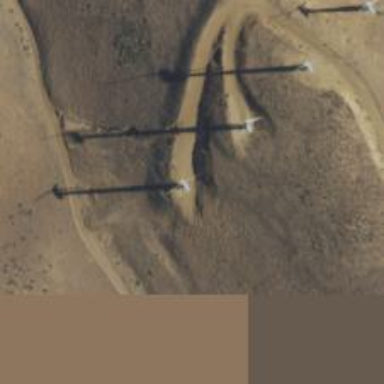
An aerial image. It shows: Wind-powered generator.